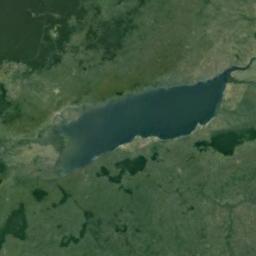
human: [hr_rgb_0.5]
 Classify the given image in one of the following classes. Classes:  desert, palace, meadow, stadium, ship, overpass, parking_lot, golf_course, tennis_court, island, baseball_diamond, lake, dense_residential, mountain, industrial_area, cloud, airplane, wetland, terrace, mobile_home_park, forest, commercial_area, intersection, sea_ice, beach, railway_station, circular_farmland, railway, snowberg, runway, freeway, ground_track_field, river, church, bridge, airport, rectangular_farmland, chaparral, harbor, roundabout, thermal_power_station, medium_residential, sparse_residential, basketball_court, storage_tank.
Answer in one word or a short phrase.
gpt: lake